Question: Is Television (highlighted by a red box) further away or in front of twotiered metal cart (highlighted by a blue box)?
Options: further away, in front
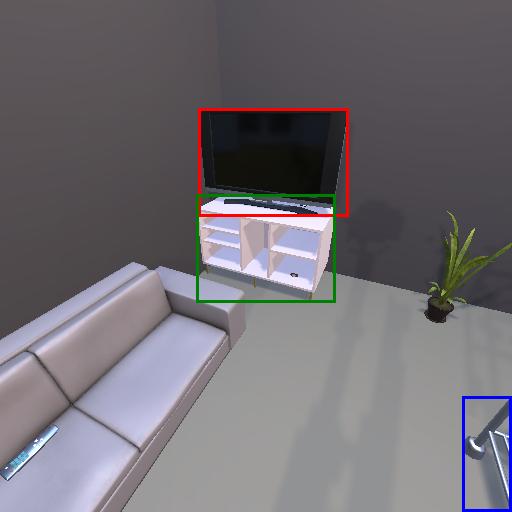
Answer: further away